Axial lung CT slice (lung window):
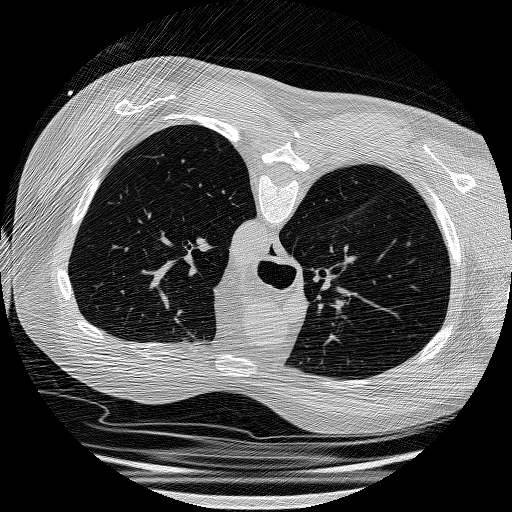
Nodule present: no